Question: Hi I'm using Auth0 with Nodejs and angularjs
1. I want to user to signup using auth0's lock
2. as soon as user logs in a callback should be called at my nodejs server
3. after that i will get the user information and user's JWT
4. then i will redirect user to dashboard page and store the JWT in browser
1. they provide example either for angular or nodejs standalone not the combined
2. there is combined(client server) example but that's using jade with nodejs
Angular snipped
'''
var options = { auth: {
redirectUrl: 'http://localhost:3000/callback'
, responseType: 'code'
, params: {
scope: 'openid name email picture'
}
}
}
lockProvider.init({
clientID: 'cUlBNhhaIblahBlahRp6Km',
domain: 'rishabh.auth0.com',
option:options
});
'''
node snipped
'''
router.get('/callback',
passport.authenticate('auth0', { failureRedirect: '/url-if-something-fails' }),
function(req, res) {
console.log(req.user);
res.json({id_token:req.user});
});
'''
Note: I've added this callbacks in auth0
<URL>
but dont know why I'm facing this error for callback error when I've mentioned my redirect URL in angular side
can anyone tell me what is the problem with my code why auth0 not redirecting me to this url <URL>

and the interesting thing is when i use simple lock.js instead of angular like this
'''
<script>
var options = { auth: {
redirectUrl: 'http://localhost:3000/callback'
, responseType: 'code'
, params: {
scope: 'openid name email picture'
}
}
}
var lock = new Auth0Lock('clientID', 'rishabh.auth0.com',options);
lock.show();
</script>
'''
then in this case my nodejs /callback route is called properly, so what I'm doing wrong with angular ?
this is my project structure
<URL>
<URL>
'''
var Auth0Strategy = require('passport-auth0');
var passport = require('passport');
var strategy = new Auth0Strategy({
domain: process.env.AUTH0_DOMAIN || 'rishabh.auth0.com',
clientID: process.env.AUTH0_CLIENT_ID || 'cUheWwRxm7OLdHBRzlBNvfvfvfvfvhhaI1lxRp6Km',
clientSecret: process.env.AUTH0_CLIENT_SECRET || 'e37eIZpjgBnDMBtrYMwvffvfvfvfaU4jSqt8qylZMT9Oj1EiffLGViinWQ5AiuWi1-WBwA8v3',
callbackURL: process.env.AUTH0_CALLBACK_URL || 'http://localhost:3000/callback'
}, function(accessToken, refreshToken, extraParams, profile, done) {
// accessToken is the token to call Auth0 API (not needed in the most cases)
// extraParams.id_token has the JSON Web Token
// profile has all the information from the user
console.log(extraParams.id_token);
//save user detail with token here and return token only profile
return done(null, extraParams.id_token);
});
passport.use(strategy);
// you can use this section to keep a smaller payload
passport.serializeUser(function(user, done) {
done(null, user);
});
passport.deserializeUser(function(user, done) {
done(null, user);
});
module.exports = passport;
'''
'''
angular.module('workApp',['auth0.lock'])
.config(function($locationProvider,lockProvider){
var options = { auth: {
// redirect:true,
responseType: 'code',
redirectUrl: 'http://localhost:3000/callback',
params: {
scope: 'openid name email picture'
}
}
}
lockProvider.init({clientID: 'cUheWwRxm7OLdHBRzlBNhhaI1lxRp6Km',domain: 'rishabh.auth0.com',
option:options
});
$locationProvider.html5Mode(true);
})
.controller('homeCtrl',function($scope,$http,$location,$window,lock){
$scope.login = function() {
// window.alert("magic")
console.log("Messed Up really")
var vm = this;
vm.lock = lock;
lock.show();
}
}).run(function(lock){
lock.interceptHash();
lock.on('authenticated', function(authResult) {
localStorage.setItem('id_token', authResult.idToken);
lock.getProfile(authResult.idToken, function(error, profile) {
if (error) {
console.log(error);
}
localStorage.setItem('profile', JSON.stringify(profile));
});
});
})
'''
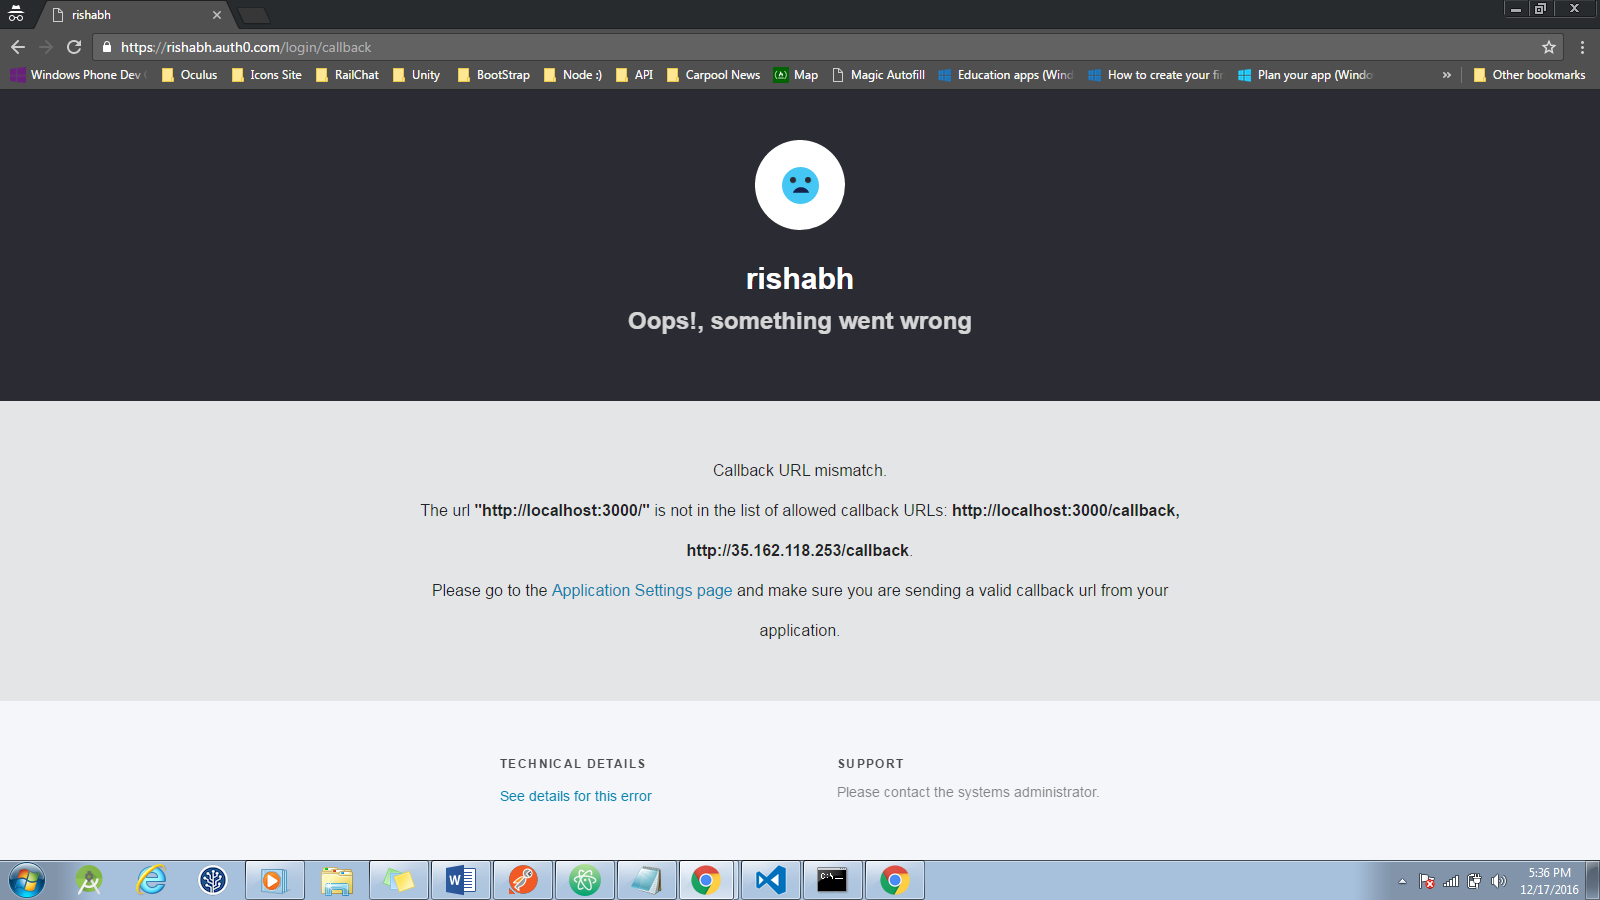
Answer: According to the screenshot the error happens because the authentication request is made with a 'redirect_uri' of:
> <URL>
and the allowed callback URL's are:
> <URL>
<URL>
Also based on the code you shared you're indeed setting the 'redirectUrl' to be 'http://localhost:3000/callback' so there may be something on the rest of the code that either causes that value to be overridden or not used at all.
If the 'redirectUrl' is not set, Lock will use the current page so the likely culprit is that the options you set are not being used. If you still don't find the cause for this, update the question with the code associated with how Lock is shown.
---
Damn, the actual root cause was already shown in the code you initially provided, but only looking now at the full code made it possible for me to catch it...
You're calling 'lockProvider.init()' with:
'''
{ clientID: [?], domain: [?], option: options }
'''
:
'''
{ clientID: [?], domain: [?], options: options } // options instead of option
'''